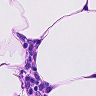
Metastatic tissue present: no